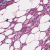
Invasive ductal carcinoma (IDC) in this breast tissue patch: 0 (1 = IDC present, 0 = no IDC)